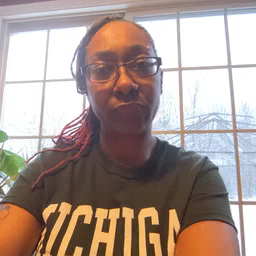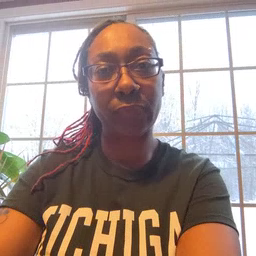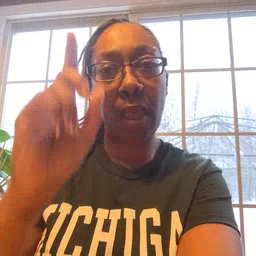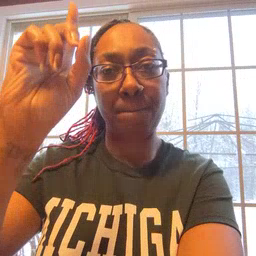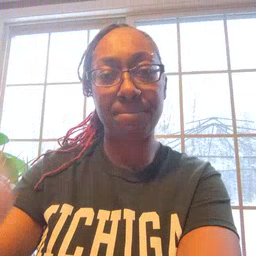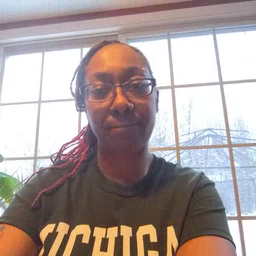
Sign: up